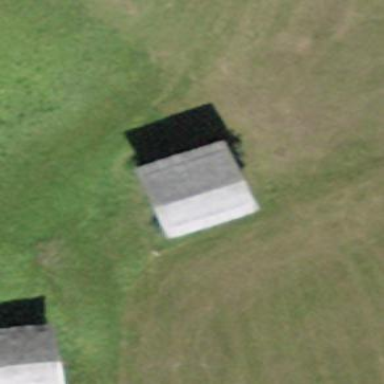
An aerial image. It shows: Building with tile roof.